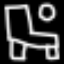
Label: chair